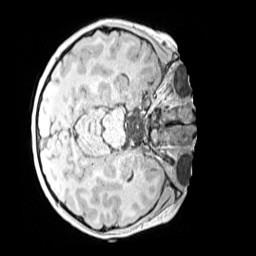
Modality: MP2RAGE
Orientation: axial
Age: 12
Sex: female
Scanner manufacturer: siemens
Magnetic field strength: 3 T
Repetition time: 4 s
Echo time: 0.00299 s